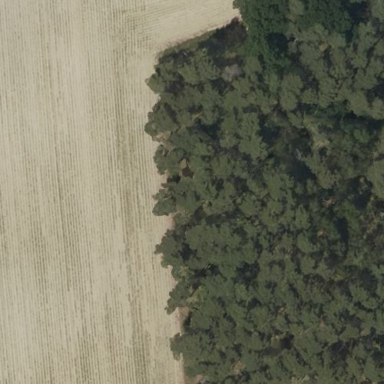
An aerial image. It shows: Forest area.